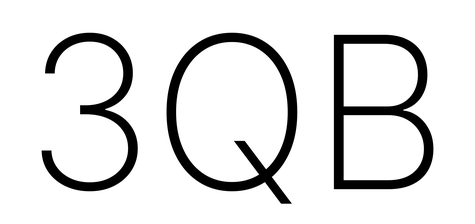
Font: Inter_ExtraLight